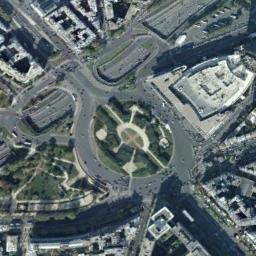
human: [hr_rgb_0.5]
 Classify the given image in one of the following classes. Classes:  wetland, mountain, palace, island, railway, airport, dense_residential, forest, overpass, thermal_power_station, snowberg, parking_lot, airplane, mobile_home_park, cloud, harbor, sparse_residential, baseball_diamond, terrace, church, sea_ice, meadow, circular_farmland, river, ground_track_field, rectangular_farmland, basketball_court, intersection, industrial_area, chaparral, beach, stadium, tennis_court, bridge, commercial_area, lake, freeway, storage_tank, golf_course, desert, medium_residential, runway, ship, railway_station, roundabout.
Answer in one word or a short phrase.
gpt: roundabout